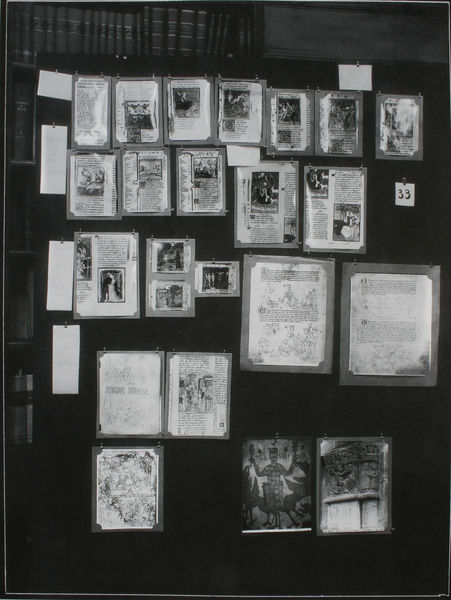
Titel: Der Bilderatlas Mnemosyne - Tafel 33
Künstler: Aby Warburg
Standort: London
Institution: Warburg Institute ©
Schlagwörter: blätter, dunkel, gemälde, schatten, weiß, komposition, fenster, glas, grau, hell, hintergrund, licht, schaufenster, schwarz, alt, regal, wand, leinen, präsentation, rahmen, bild, spiegel, natur, personen, schrift, bilder, bücher, fotos, papier, papiere, schrank, trocknen, schule, leine, mauer, tafel, karten, collage, foto, fotografie, photographie, hängen, buch, zettel, scheibe, schwarz-weiß, text, schriften, worte, auswahl, vitrine, photo, ausstellung, poster, quadrate, bücherregal, buchrücken, seiten, hängend, brief, briefe, teufel, durchsichtig, messe, schwart, bibliothek, buchladen, buchregal, sammlung, aufgehängt, hängung, skizzen, buchseiten, nummer, texte, austellung, geschichten, plakate, zeichnungen, verbindungen, aushang, assoziation, atlas, artikel, tagebuch, lexikon, aufhängung, klammern, hntergrund, stellwand, photos, stecknadel, klebeband, wäscheklammern, warburg, zusammenstellung, schwarzes brett, schwaz weiß, aby warburg, bilderatlas, mnemosyne, pinnwand, aby, ammlung, ideen, arbus, pinwand, photogalerie, 33, b+cher, assoziationen, zettelchen, airbus, bibliotek, buchblätter, büdher, gesuche